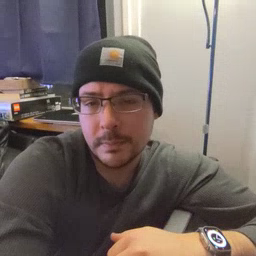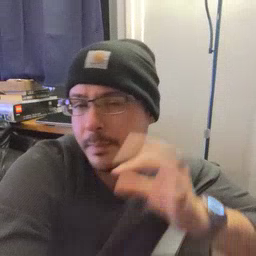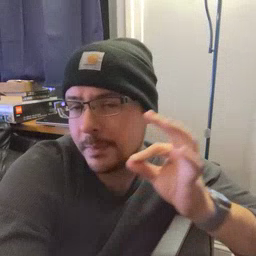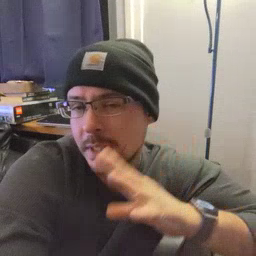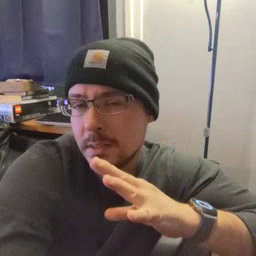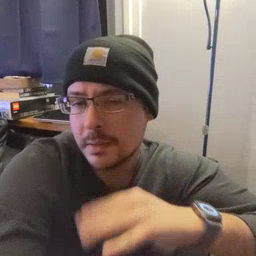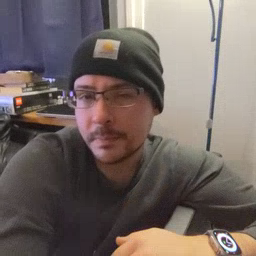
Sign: bee